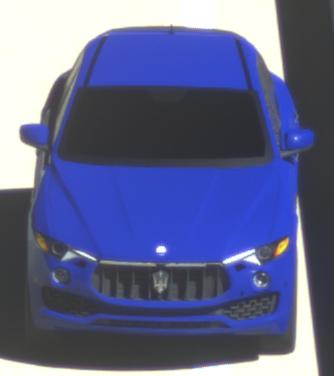
Make: Maserati
Model: Levante GT Hybrid
Detailed model: Levante
Model produced from: 2021/07
Model produced until: 2022/10
Doors: 4
Color: blue
Road condition: wet road
Daytime: morning or afternoon
Contrast: high contrast